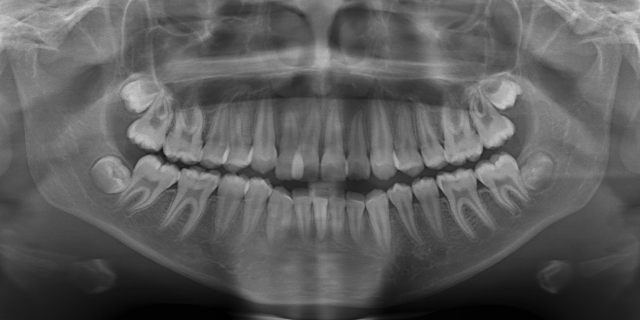
adult